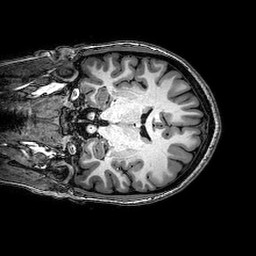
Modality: T1w
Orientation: coronal
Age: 24
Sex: female
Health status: healthy
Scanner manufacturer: philips
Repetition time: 0.008126 s
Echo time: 0.00372 s